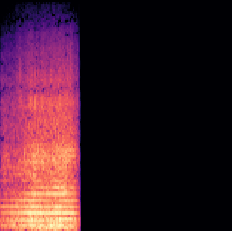
Sound class: Helicopter